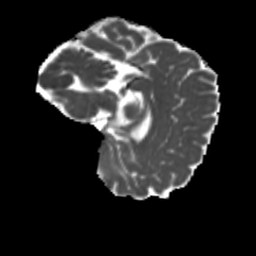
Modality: MD
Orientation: sagittal
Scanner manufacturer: siemens
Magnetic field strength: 3 T
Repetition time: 4 s
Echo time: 0.0594 s